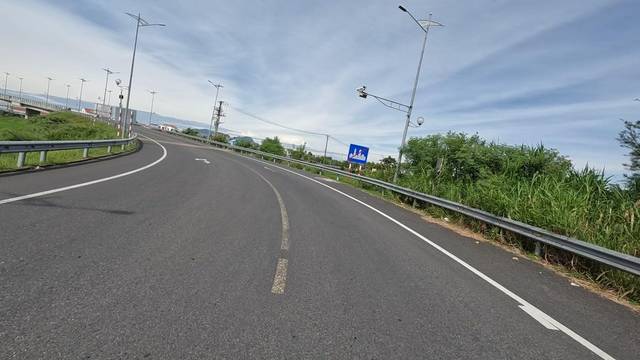
Region: Vietnam
Coordinates: 15.881, 108.305